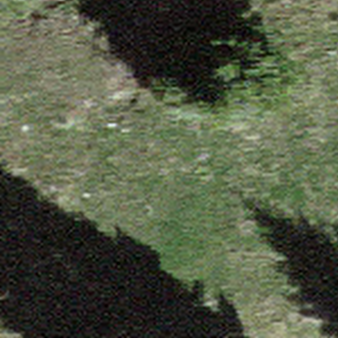
Label: other